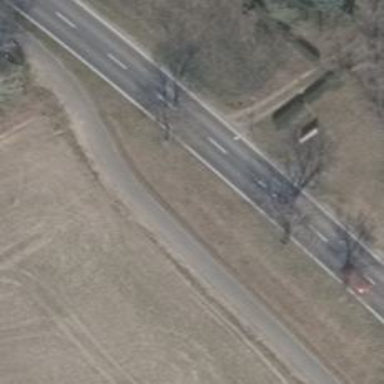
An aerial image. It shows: Primary road with asphalt surface.